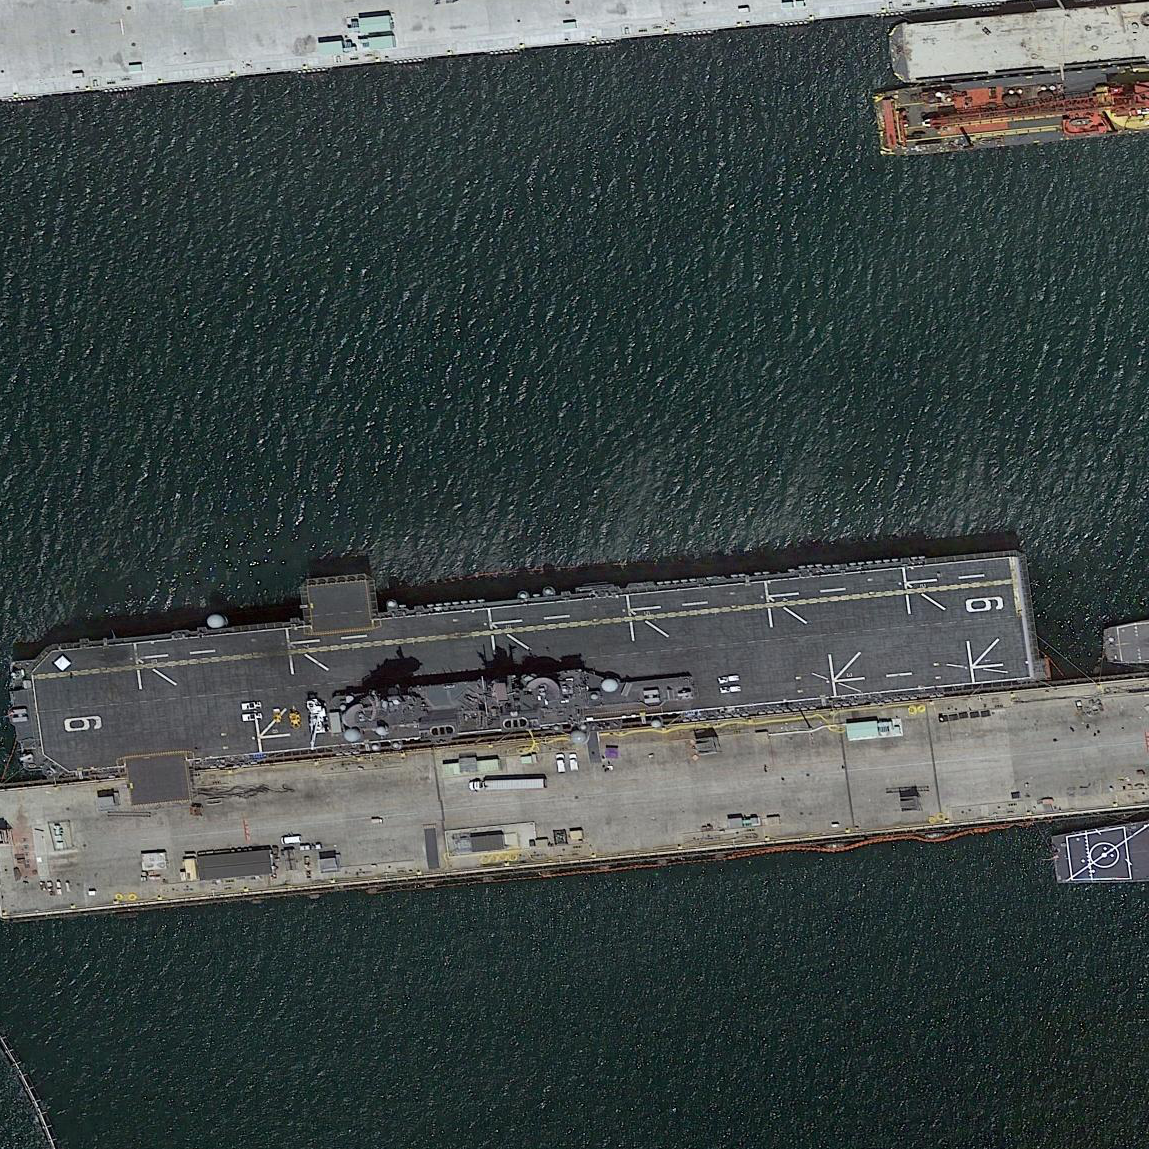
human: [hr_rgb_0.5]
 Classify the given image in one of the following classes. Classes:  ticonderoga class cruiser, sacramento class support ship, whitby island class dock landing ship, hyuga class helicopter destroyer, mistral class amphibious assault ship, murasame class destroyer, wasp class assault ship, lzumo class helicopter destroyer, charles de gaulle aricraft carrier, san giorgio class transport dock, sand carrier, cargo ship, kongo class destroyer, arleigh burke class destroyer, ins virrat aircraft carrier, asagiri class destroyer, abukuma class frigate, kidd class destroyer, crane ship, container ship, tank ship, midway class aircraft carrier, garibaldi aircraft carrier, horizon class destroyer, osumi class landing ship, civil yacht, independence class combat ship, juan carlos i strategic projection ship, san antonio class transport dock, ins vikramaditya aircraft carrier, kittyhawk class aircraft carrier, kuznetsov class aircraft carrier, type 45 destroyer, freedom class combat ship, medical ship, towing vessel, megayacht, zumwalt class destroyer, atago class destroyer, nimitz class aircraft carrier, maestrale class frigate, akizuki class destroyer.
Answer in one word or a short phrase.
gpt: Wasp class assault ship